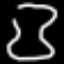
Label: hourglass